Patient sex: F
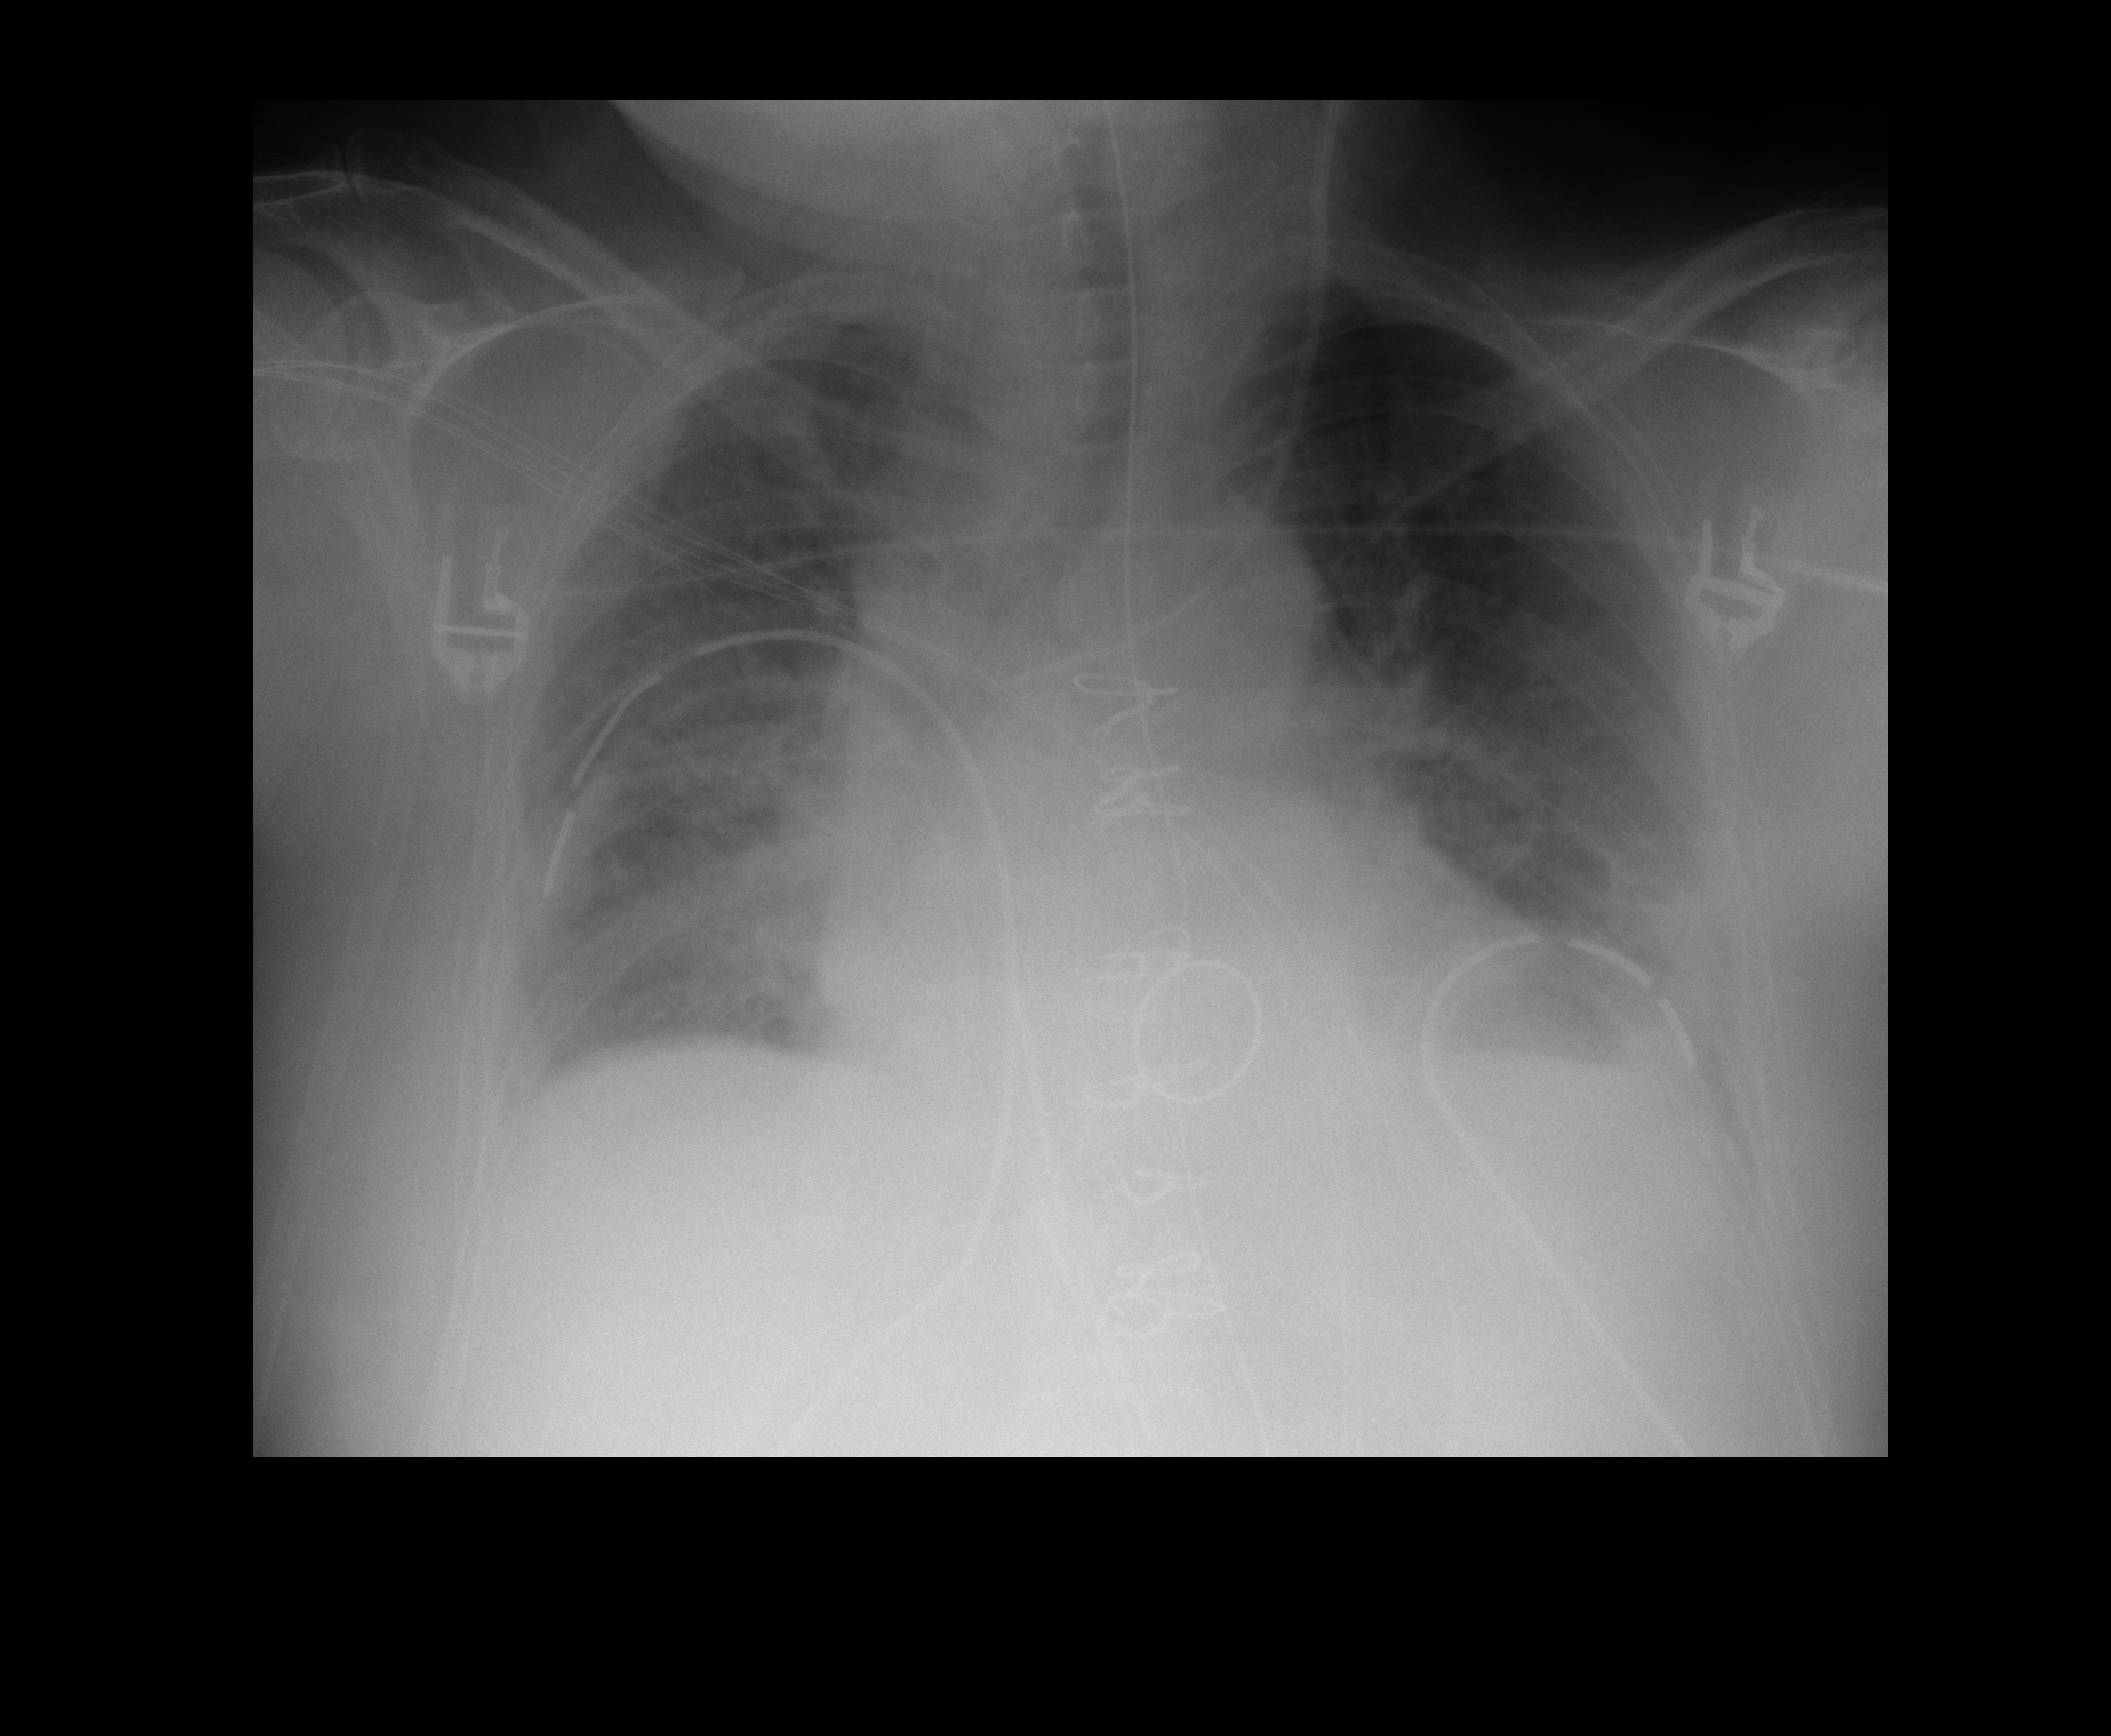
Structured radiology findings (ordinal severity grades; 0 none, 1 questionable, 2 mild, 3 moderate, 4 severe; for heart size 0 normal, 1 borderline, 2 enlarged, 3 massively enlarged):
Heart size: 0
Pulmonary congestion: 3
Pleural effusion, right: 2
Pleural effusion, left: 2
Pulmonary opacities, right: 2
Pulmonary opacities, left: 2
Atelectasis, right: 2
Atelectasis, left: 2